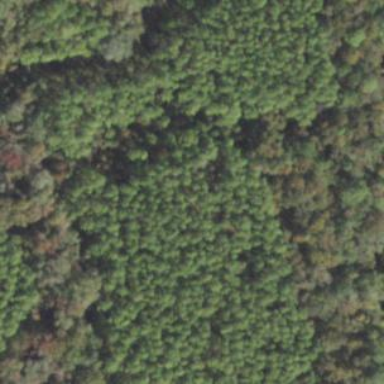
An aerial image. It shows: Forest area predominantly covered with needle-leaved trees.